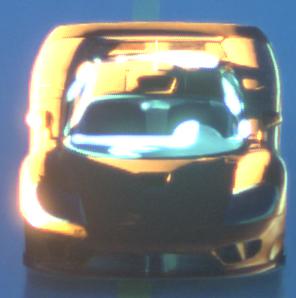
Make: Saleen
Model: S7
Detailed model: -
Model produced from: 2000
Model produced until: 2008
Doors: 2
Color: orange
Road condition: wet road
Daytime: sunrise or sunset
Contrast: low contrast